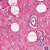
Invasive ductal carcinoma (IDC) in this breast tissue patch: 0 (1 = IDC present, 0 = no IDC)